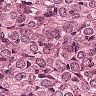
Metastatic tissue present: yes